Interaction volume radius: 5 \u00c5
Interaction volume height: 20 \u00c5
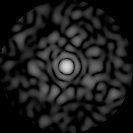
Disorder parameter: 0.8639